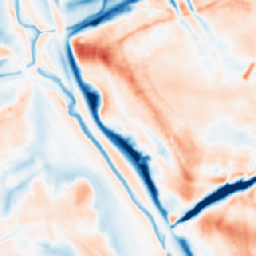
Category: multiscale
Decomposition family: dog_multiscale
Decomposition parameters: sigma_ratio: 1.6
n_scales: 5
base_sigma: 1
Upsampling method: area
Upsampling parameters: scale: 8
Upsampling scale: 8